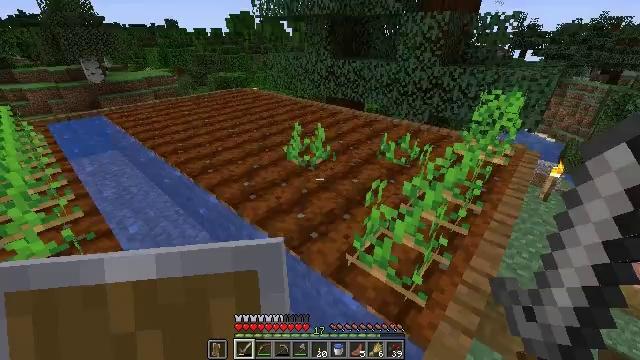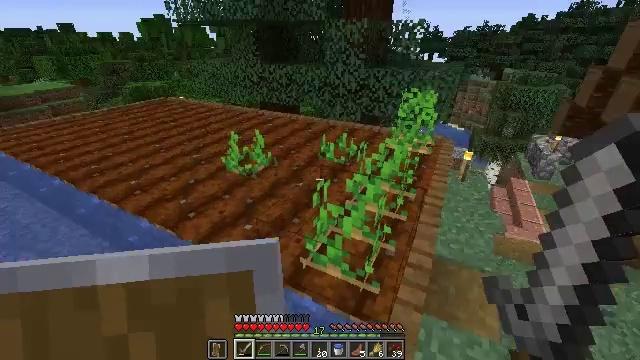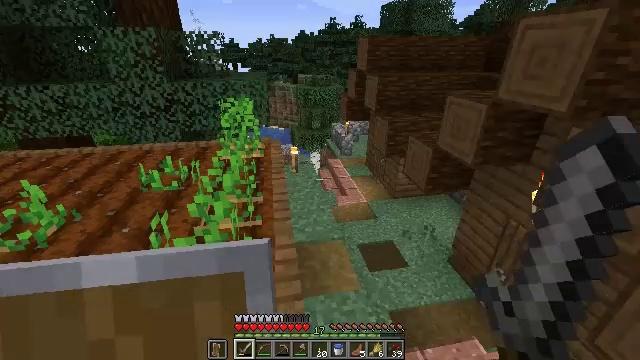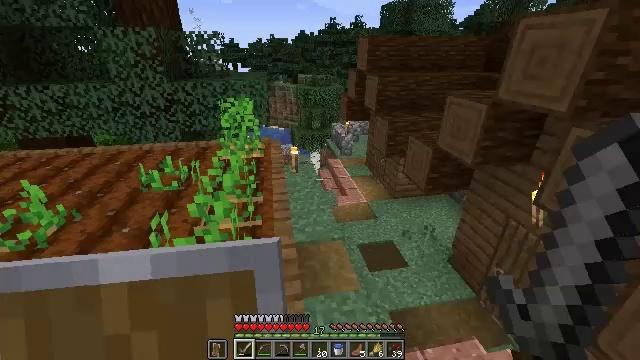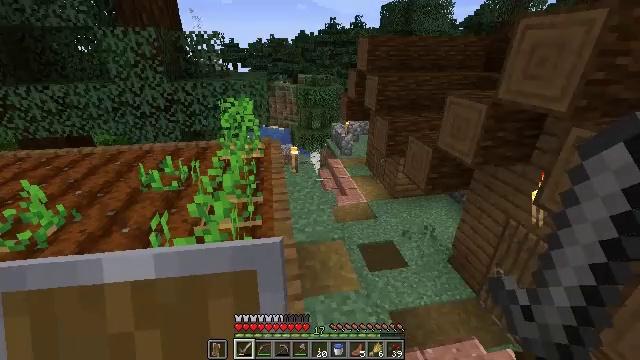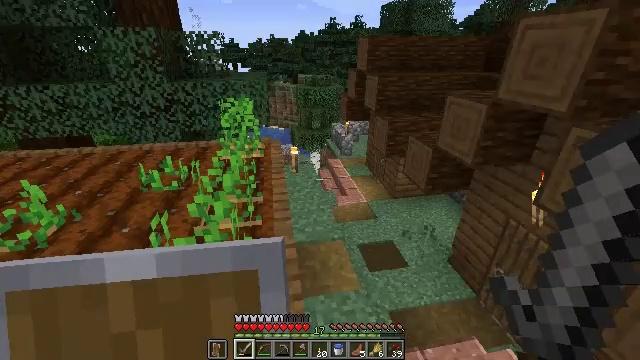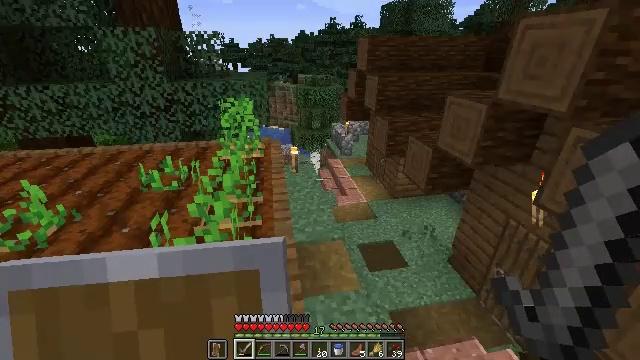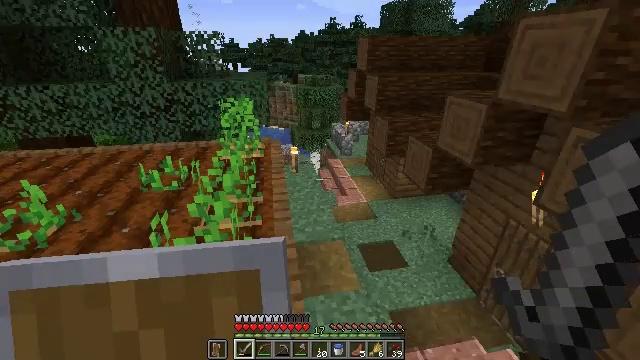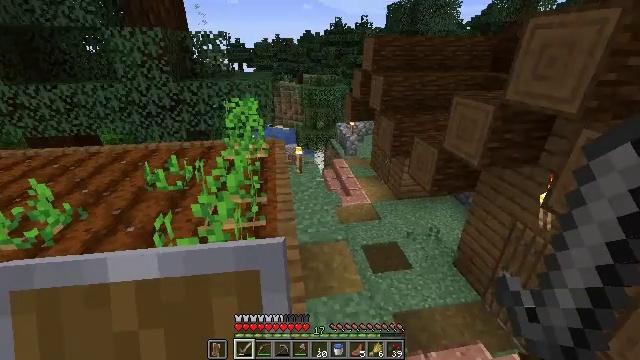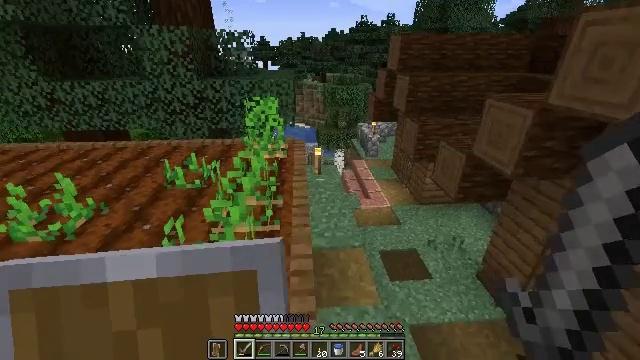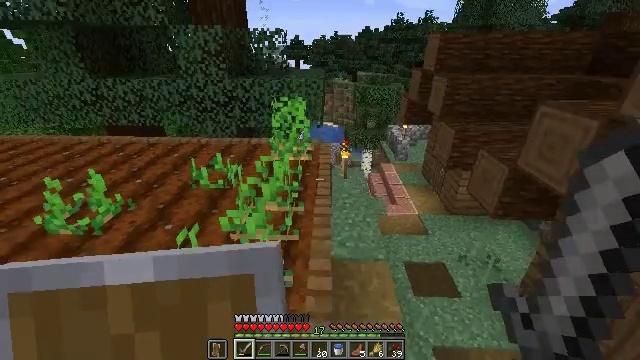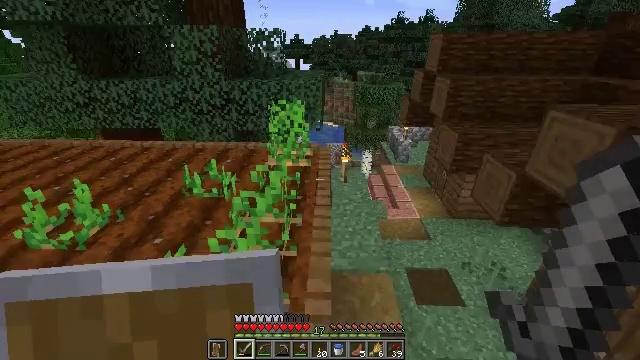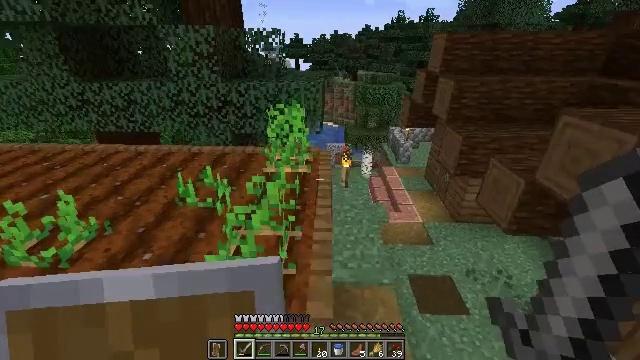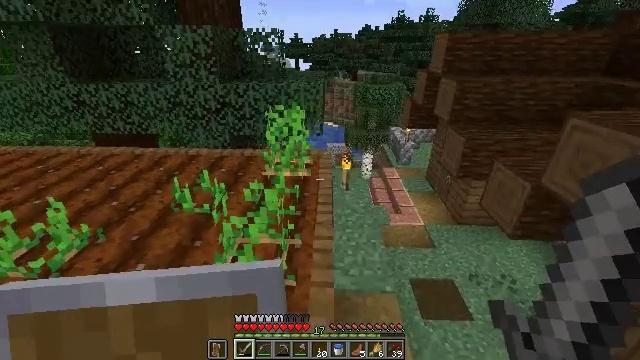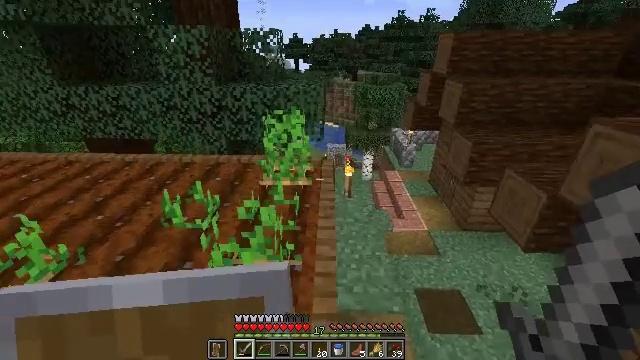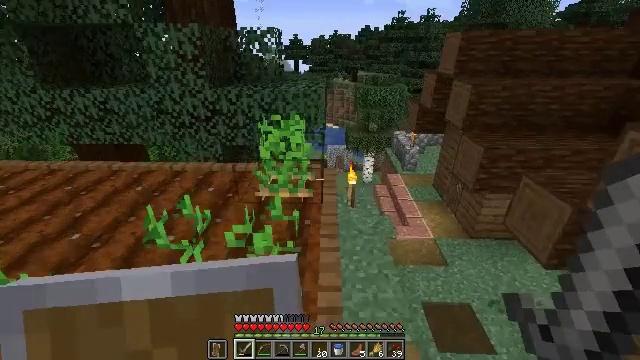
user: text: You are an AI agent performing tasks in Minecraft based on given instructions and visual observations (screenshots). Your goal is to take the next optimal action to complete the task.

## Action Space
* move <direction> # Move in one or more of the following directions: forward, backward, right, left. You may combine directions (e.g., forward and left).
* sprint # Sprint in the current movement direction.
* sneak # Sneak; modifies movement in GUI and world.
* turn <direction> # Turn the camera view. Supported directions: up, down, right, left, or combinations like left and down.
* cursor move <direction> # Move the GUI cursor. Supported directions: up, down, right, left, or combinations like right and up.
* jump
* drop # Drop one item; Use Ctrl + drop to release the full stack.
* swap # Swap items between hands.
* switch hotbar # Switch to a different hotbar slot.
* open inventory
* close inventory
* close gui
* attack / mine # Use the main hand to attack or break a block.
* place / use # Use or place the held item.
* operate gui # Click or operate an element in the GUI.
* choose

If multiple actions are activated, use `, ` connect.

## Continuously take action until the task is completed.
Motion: motion action
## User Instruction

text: Dig up potatoes from the soil.
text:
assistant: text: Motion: no_op
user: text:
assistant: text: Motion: turn right and up
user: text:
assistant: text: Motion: no_op
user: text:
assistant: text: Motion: no_op
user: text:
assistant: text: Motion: no_op
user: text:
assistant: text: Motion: no_op
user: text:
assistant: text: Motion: no_op
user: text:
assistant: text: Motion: move forward, turn left
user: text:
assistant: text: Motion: move forward, turn left
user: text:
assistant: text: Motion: move forward, turn left
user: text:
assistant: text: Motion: move forward
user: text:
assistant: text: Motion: move forward
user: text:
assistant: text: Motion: move forward
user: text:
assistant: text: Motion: move forward
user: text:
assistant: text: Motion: move forward
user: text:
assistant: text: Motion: move forward
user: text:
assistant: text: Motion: move forward
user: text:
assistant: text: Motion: move forward, turn left and down
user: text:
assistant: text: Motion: move forward, turn left and down
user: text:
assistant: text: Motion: move forward, turn left and down
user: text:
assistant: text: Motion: move forward
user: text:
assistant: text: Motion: move forward
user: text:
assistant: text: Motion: attack / mine
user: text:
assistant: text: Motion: turn left, attack / mine
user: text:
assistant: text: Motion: turn left
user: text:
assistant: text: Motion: move forward and move right, turn left
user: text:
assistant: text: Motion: move forward and move right, turn left and up
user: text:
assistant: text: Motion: no_op